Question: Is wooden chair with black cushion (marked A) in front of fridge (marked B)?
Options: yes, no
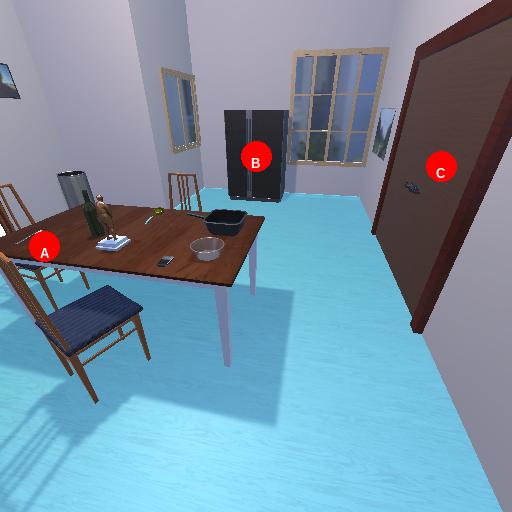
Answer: yes